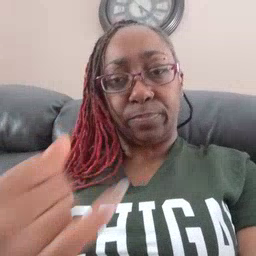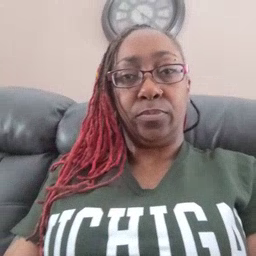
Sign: pajamas